Field crop: maize
Growth stage: 2
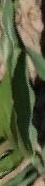
Species: maize